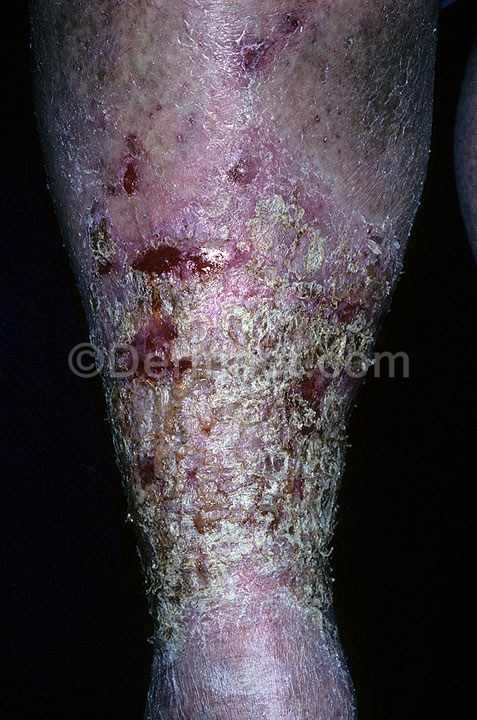
Disease: Eczema Photos